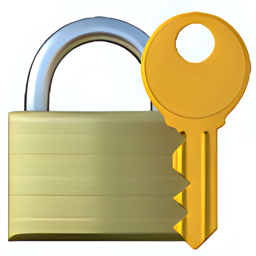
Name: closed lock with key
Emoji: 🔐
Group: Objects
Sub-group: lock